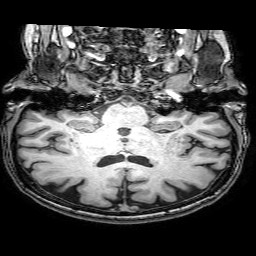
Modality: T1w
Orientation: sagittal
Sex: female
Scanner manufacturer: philips
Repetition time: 0.008154 s
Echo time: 0.00374 s